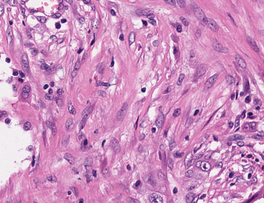
Tumor epithelial tissue: no
Tumor-associated stroma tissue: yes
Normal tissue: no